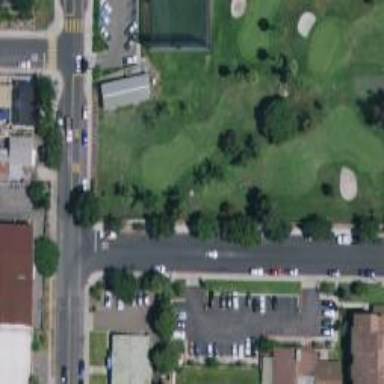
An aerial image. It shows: Path for both roads and golfers.